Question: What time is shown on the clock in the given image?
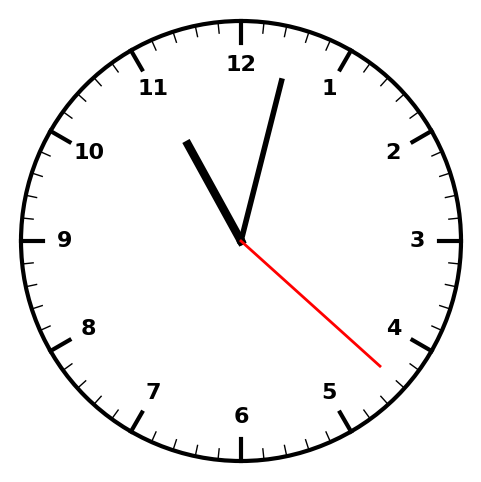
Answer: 11:02:22